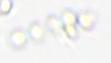
Label: Phaeocystis